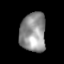
Tissue: lung
Cell type: Epithelial cells
Senescence score: 0.1844
Nuclear area (px): 992
Mean DAPI intensity: 146.42